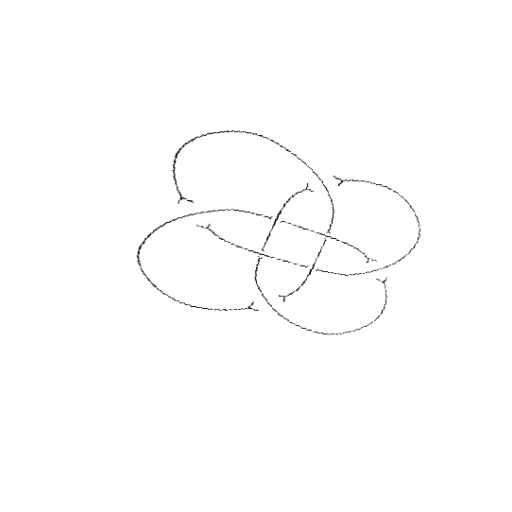
Crossing number: 8